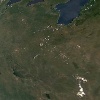
Label: land